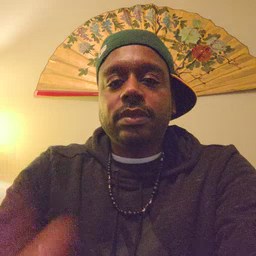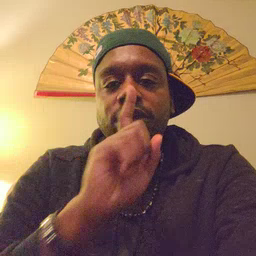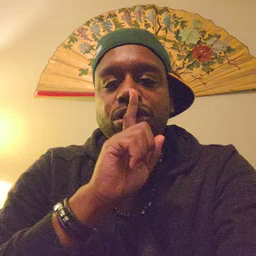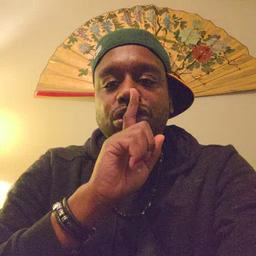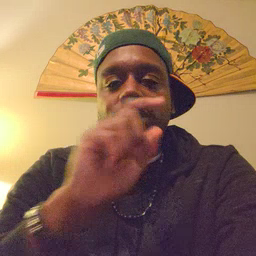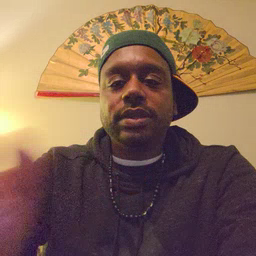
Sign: shhh